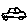
Label: car